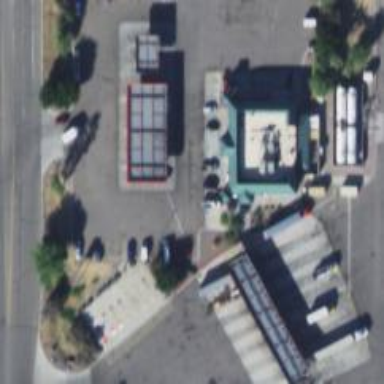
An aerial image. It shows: Convenience shop.